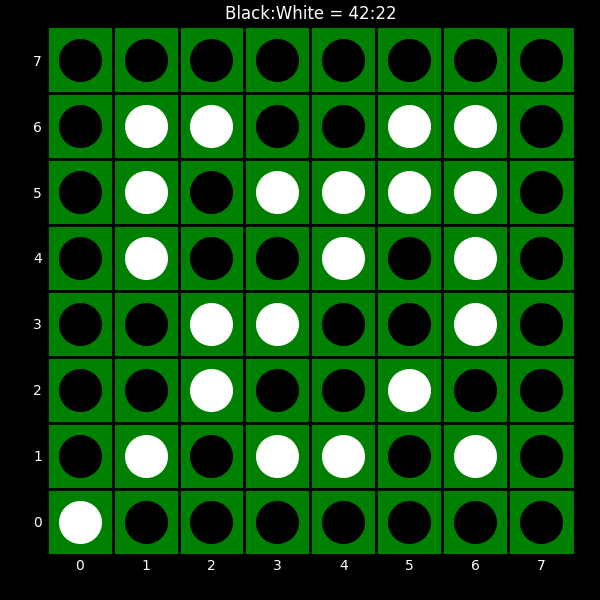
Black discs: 42
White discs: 22